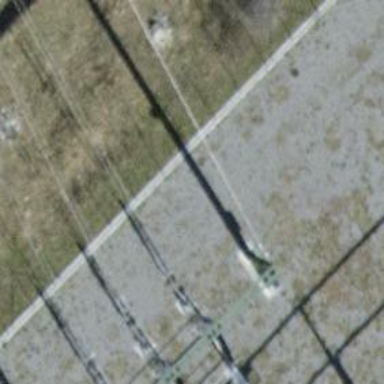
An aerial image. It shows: Three cables of power line.